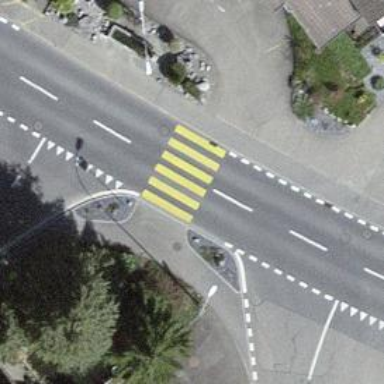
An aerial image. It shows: Uncontrolled zebra crossing with notable zebra markings.